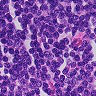
Metastatic tissue present: no